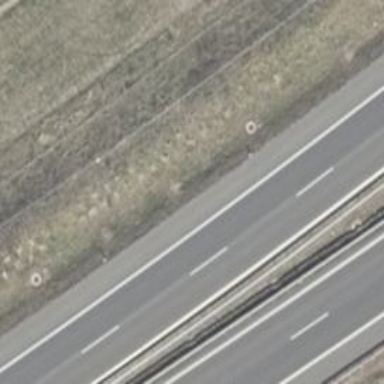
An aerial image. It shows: Asphalt motorway.